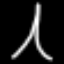
Label: The Eiffel Tower